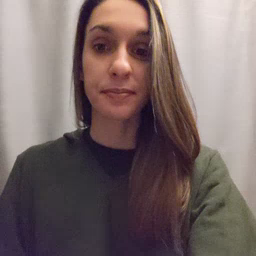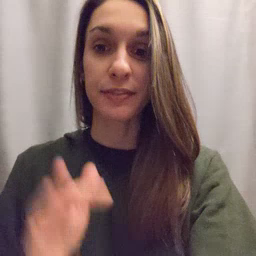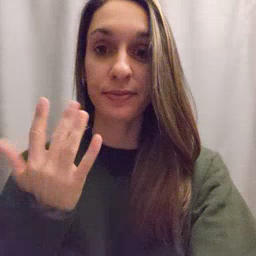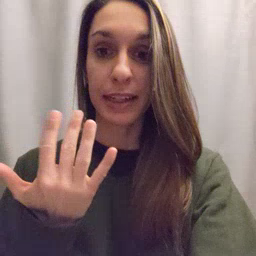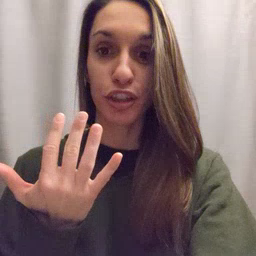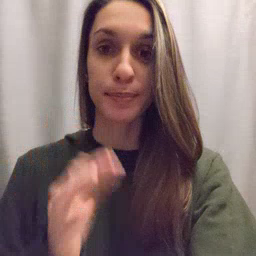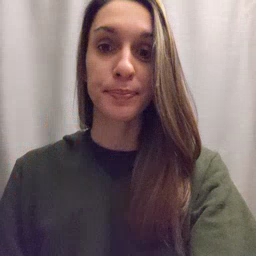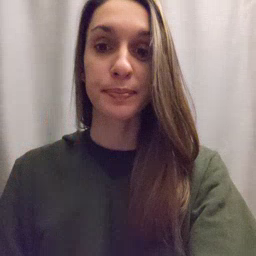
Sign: finger